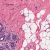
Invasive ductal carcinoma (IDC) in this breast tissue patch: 0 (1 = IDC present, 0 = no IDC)